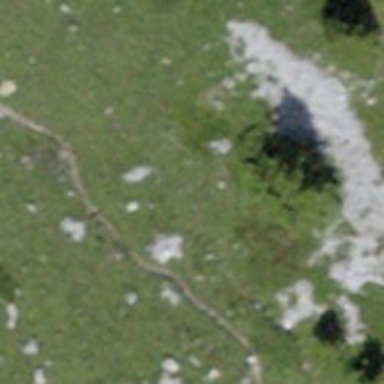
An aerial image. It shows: Path.